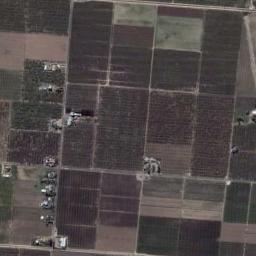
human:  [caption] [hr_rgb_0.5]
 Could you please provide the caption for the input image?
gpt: Some rectangular farmlands of different colors and sizes are neatly arranged on the ground and some houses are surrounded by these farmlands .

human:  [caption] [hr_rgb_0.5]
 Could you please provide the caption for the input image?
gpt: There are many roads of different lengths in rectangular farmlands .

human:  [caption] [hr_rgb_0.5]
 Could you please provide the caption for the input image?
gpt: There are some light green and bare rectangular farmland .

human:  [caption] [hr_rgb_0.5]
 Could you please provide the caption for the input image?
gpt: Many neatly arranged light green, Purple brown, and light purple mixed rectangular farmlands of different sizes .

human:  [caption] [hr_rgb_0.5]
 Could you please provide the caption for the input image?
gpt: There are some brown rectangular farmlands and some yellow ones .